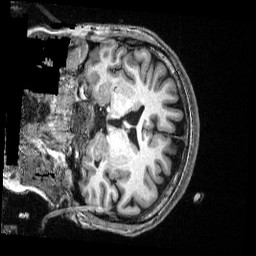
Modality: T1w
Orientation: coronal
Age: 38
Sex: female
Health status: ill
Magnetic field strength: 3 T
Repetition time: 2.53 s
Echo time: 0.00331 s